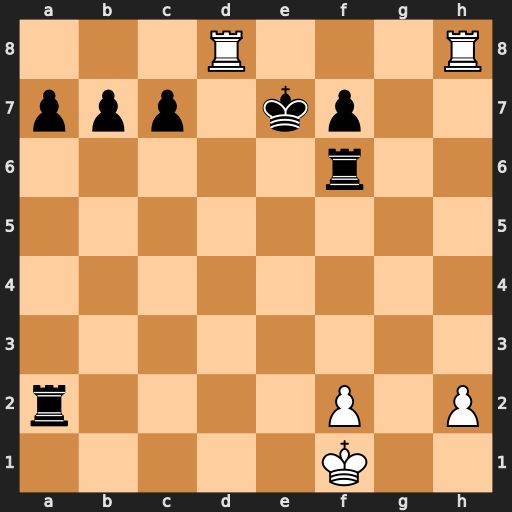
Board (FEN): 3R3R/ppp1kp2/5r2/8/8/8/r4P1P/5K2
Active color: w
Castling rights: -
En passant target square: -
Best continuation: Rhe8#